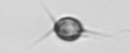
Label: Acanthoica_quattrospina